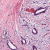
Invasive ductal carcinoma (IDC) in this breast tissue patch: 1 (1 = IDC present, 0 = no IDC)